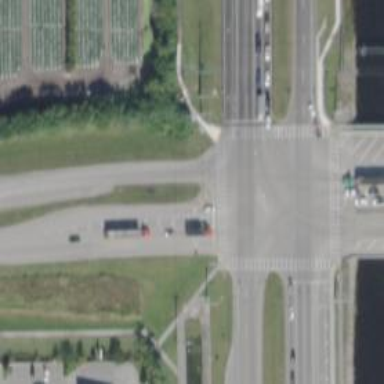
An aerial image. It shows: Uncontrolled crossing along footway.